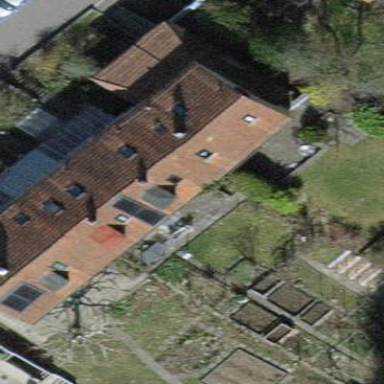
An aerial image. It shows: Building with tile roof.